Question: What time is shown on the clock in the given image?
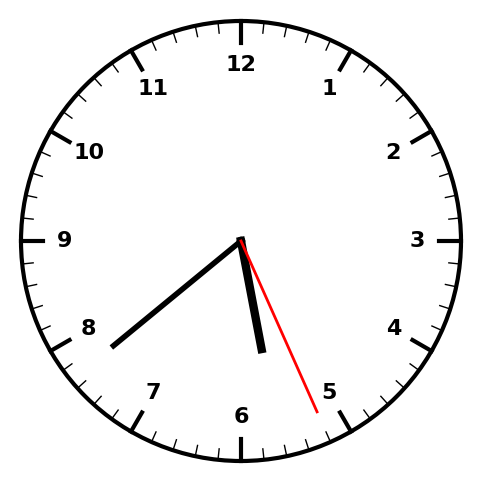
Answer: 05:38:26